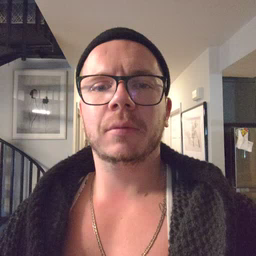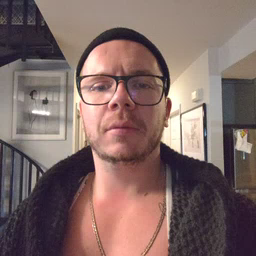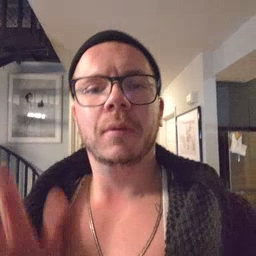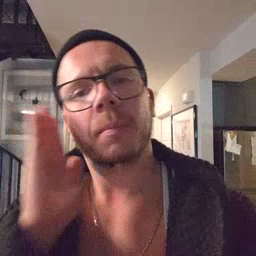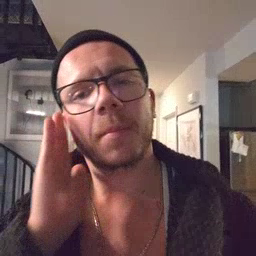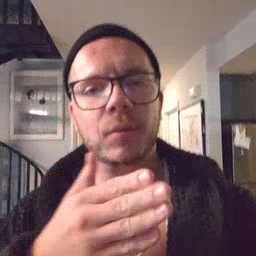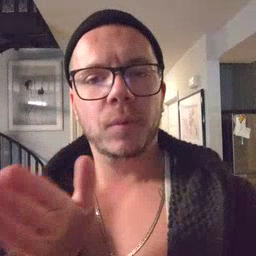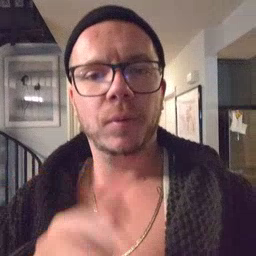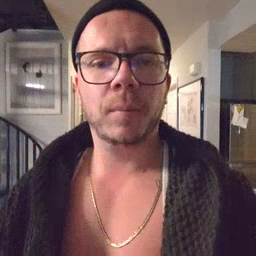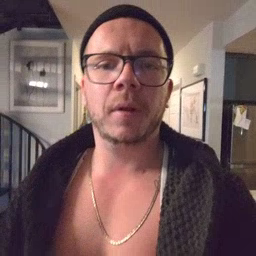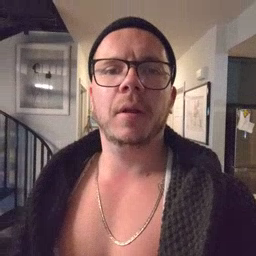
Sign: bedroom